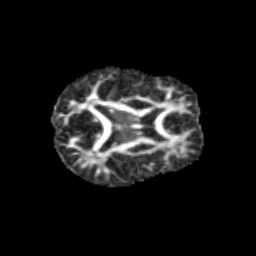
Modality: FA
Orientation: axial
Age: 10
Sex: male
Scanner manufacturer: siemens
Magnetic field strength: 3 T
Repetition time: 3.8 s
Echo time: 0.07 s